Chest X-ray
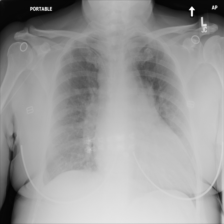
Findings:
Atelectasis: negative
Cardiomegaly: positive
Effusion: negative
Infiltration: negative
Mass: negative
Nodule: positive
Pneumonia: negative
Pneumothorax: negative
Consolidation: negative
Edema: negative
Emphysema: negative
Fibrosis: negative
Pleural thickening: negative
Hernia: negative